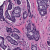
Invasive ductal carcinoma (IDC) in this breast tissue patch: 0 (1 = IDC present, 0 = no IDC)